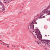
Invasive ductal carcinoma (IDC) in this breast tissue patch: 0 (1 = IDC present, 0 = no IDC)